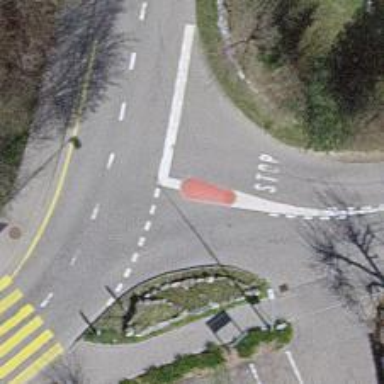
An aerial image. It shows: Stop road.